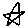
Label: star